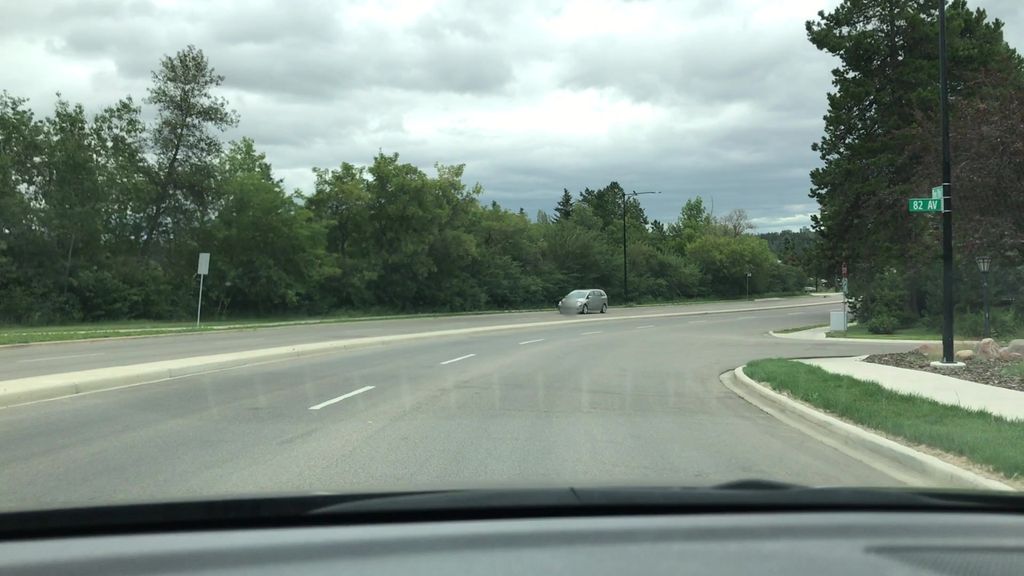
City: edmonton